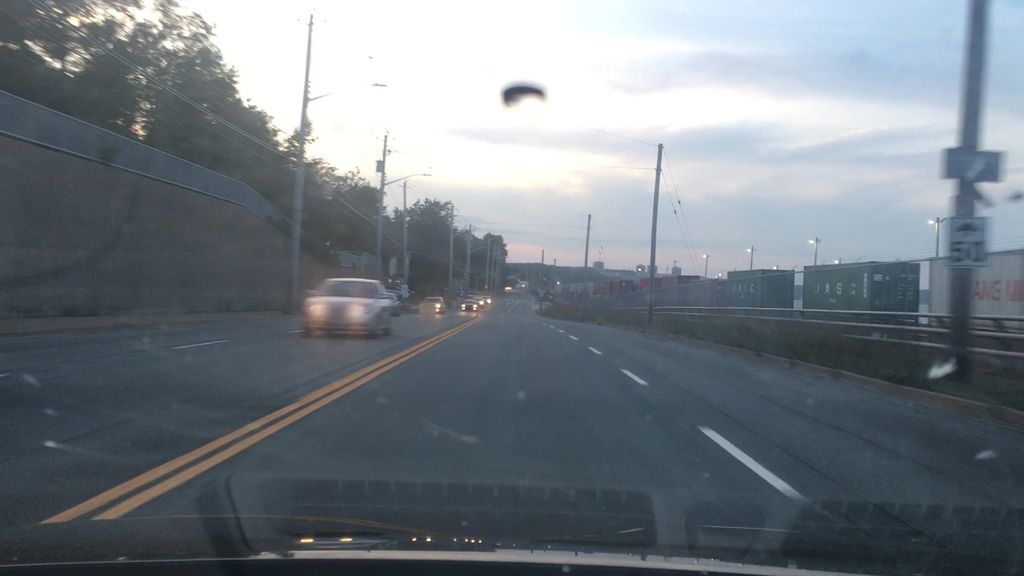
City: halifax